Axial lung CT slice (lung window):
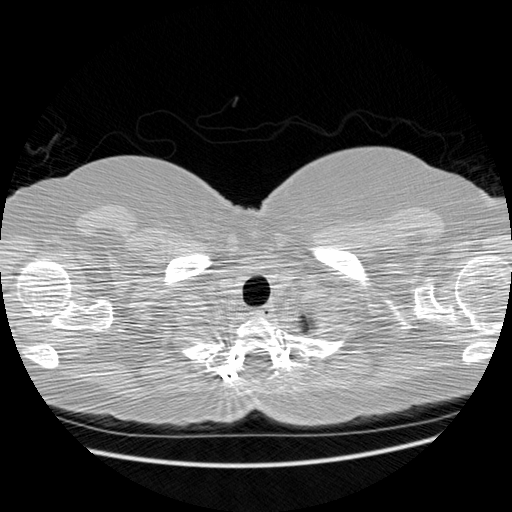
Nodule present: no